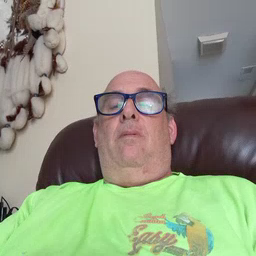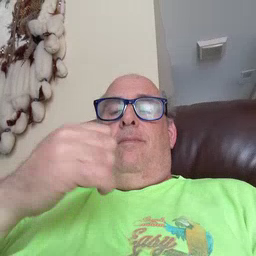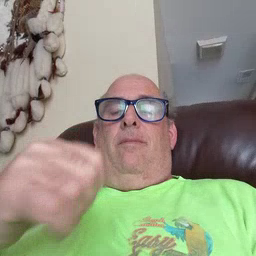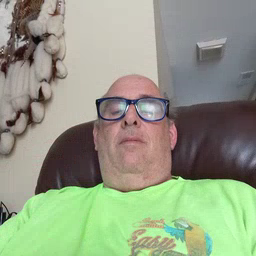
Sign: make